Interaction volume radius: 5 \u00c5
Interaction volume height: 15 \u00c5
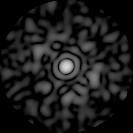
Disorder parameter: 0.8163